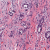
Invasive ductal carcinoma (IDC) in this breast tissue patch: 1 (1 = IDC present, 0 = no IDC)